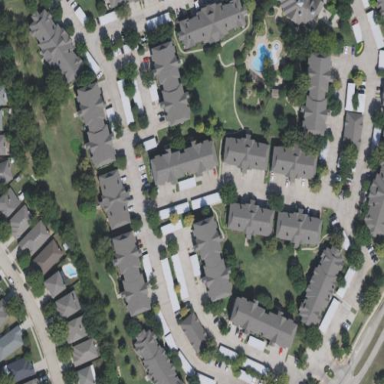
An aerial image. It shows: Residential area with apartments.